Question: I'm fairly new to android and xml layouting. I've been trying to make an app, and already done with the programming bit. However i'm stuck on the finalisation of the layout. Really need a hand. My app should look like this:

I've divided the screen in 4 Linear Layouts as I have numbered in the picture as seen below:
'''
<?xml version="1.0" encoding="utf-8"?>
<android.support.v4.widget.DrawerLayout
xmlns:android="http://schemas.android.com/apk/res/android"
xmlns:tools="http://schemas.android.com/tools"
tools:context="com.FirstVersion.android.cwd.Play"
android:id="@+id/drawer_layout"
android:layout_width="match_parent"
android:layout_height="match_parent">
<LinearLayout
android:layout_width="match_parent"
android:layout_height="match_parent"
android:orientation="vertical">
<LinearLayout
android:layout_width="match_parent"
android:layout_height="wrap_content"
android:orientation="horizontal"
android:background="@color/material_blue_grey_800">
<Button
android:layout_width="wrap_content"
android:layout_height="wrap_content"
android:id="@+id/btnGoBack"
android:text="Go Back"
android:layout_weight="1"
android:layout_marginLeft="5dp"
android:layout_marginRight="5dp" />
<TextView
android:layout_width="wrap_content"
android:layout_height="wrap_content"
android:text="Profile Information"
android:background="@color/accent_material_dark"
android:layout_weight="10" />
<Button
android:layout_width="wrap_content"
android:layout_height="wrap_content"
android:id="@+id/LDrawerAction"
android:text="Menu"
android:clickable="false"
android:layout_weight="1"
android:layout_marginRight="5dp"
android:layout_marginLeft="5dp" />
</LinearLayout>
//endregion
<LinearLayout
android:layout_width="match_parent"
android:layout_height="wrap_content"
android:id="@+id/Section2"
android:orientation="vertical">
</LinearLayout>
<LinearLayout
android:layout_width="match_parent"
android:layout_height="wrap_content"
android:id="@+id/Section3"
android:orientation="horizontal">
<TextView
android:layout_width="match_parent"
android:layout_height="wrap_content"
android:textSize="5sp"
android:textColor="@color/colorWhite"
android:background="#990000"
android:maxLines = "3"
android:scrollbars = "vertical"
android:id="@+id/txtSection3" />
</LinearLayout>
<LinearLayout
android:layout_width="match_parent"
android:layout_height="wrap_content"
android:weightSum="15"
android:orientation="vertical"
android:baselineAligned="false">
<TableLayout
android:id="@+id/Section4"
android:layout_width="match_parent"
android:layout_weight="15"
android:layout_height="wrap_content">
</TableLayout>
</LinearLayout>
</LinearLayout>
</android.support.v4.widget.DrawerLayout>
'''
The problem now is that, the second section is filled programmatically and it has a range of rows from 8 to 14. The same for the columns. Every block is a different button which I add with this code:
'''
Lay= (LinearLayout)findViewById(R.id.Section2);
for (int row = 0; row < numberOfRows; row++)
{
LinearLayout Linearrow = new LinearLayout(this);
Linearrow.setOrientation(LinearLayout.HORIZONTAL);
for (int column = 0; column < numberOfColumns; column++)
{
View a = Chosen.blocks[row][column]; //This is a View the extend Button that has no layout properties defined
LinearLayout.LayoutParams params = new LinearLayout.LayoutParams(LayoutParams.WRAP_CONTENT,
LayoutParams.WRAP_CONTENT, 1.0f);
a.setLayoutParams(params);
LinearLayout.LayoutParams lp = new LinearLayout.LayoutParams(LinearLayout.LayoutParams.MATCH_PARENT, LinearLayout.LayoutParams.MATCH_PARENT);
lp.weight = 1.0f;
Linearrow.addView(a, lp);
}
LinearLayout.LayoutParams lp = new LinearLayout.LayoutParams(LinearLayout.LayoutParams.MATCH_PARENT, LinearLayout.LayoutParams.MATCH_PARENT);
lp.weight = 1.0f;
Lay.addView(Linearrow, lp);
}
'''
I have tried even using a TableLayout and assigning a small image as background so it could get resized with the following code:
'''
TL =(TableLayout)fa.findViewById(R.id.Section2);
for (int i = 0; i < numberOfRows; i++)
{
TableRow tableRow = new TableRow(c);
for(int j = 0; j < numberOfColumns; j++)
{
String s = T[(i * 10) + j];
Block b = new Block(c, s);
//int w = Math.round(c.getResources().getDisplayMetrics().density * 20);
//int h = Math.round(c.getResources().getDisplayMetrics().density * 80);
//b.setLayoutParams(new TableRow.LayoutParams(w, h, 2.0f));
b.setLayoutParams(new TableRow.LayoutParams(TableRow.LayoutParams.WRAP_CONTENT, TableRow.LayoutParams.WRAP_CONTENT, 1f));
b.setBackgroundResource(R.drawable.g_3);
tableRow.addView(b);
tableRow.setLayoutParams(new android.widget.LinearLayout.LayoutParams(LayoutParams.MATCH_PARENT, LayoutParams.WRAP_CONTENT, 5f));
final Block fb = b;
}
TL.addView(tableRow);
}
'''
When I run the app, I can see that unless I open it on a big screen phone, the content is not visible entirely(as if the height is set fixed manually of the layouts), and since it is not scroll-able, the content is not visible. How can I rearrange or modify the layout so it looks as in the picture above?
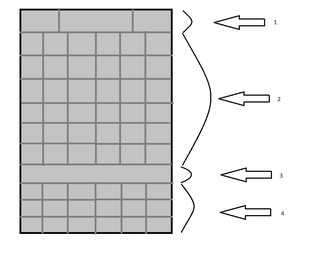
Answer: Make fixed height of layouts using 'layout_weight'
'''
<?xml version="1.0" encoding="utf-8"?>
<android.support.v4.widget.DrawerLayout
xmlns:android="http://schemas.android.com/apk/res/android"
android:id="@+id/drawer_layout"
android:layout_width="match_parent"
android:layout_height="match_parent">
<LinearLayout
android:layout_width="match_parent"
android:layout_height="match_parent"
android:orientation="vertical">
<LinearLayout
android:layout_width="match_parent"
android:layout_height="0dp"
android:layout_weight="0.1"
android:weightSum="12"
android:orientation="horizontal"
android:background="@color/material_blue_grey_800">
<Button
android:layout_width="wrap_content"
android:layout_height="wrap_content"
android:id="@+id/btnGoBack"
android:text="Go Back"
android:layout_weight="1"
android:layout_marginLeft="5dp"
android:layout_marginRight="5dp" />
<TextView
android:layout_width="wrap_content"
android:layout_height="wrap_content"
android:text="Profile Information"
android:background="@color/accent_material_dark"
android:layout_weight="10" />
<Button
android:layout_width="wrap_content"
android:layout_height="wrap_content"
android:id="@+id/LDrawerAction"
android:text="Menu"
android:clickable="false"
android:layout_weight="1"
android:layout_marginRight="5dp"
android:layout_marginLeft="5dp" />
</LinearLayout>
<LinearLayout
android:layout_width="match_parent"
android:layout_height="0dp"
android:layout_weight="0.4"
android:weightSum="1"
android:id="@+id/Section2"
android:orientation="vertical">
</LinearLayout>
<LinearLayout
android:layout_width="match_parent"
android:layout_height="0dp"
android:layout_weight="0.1"
android:id="@+id/Section3"
android:orientation="horizontal">
<TextView
android:layout_width="match_parent"
android:layout_height="wrap_content"
android:textSize="5sp"
android:textColor="@android:color/white"
android:background="#990000"
android:maxLines = "3"
android:scrollbars = "vertical"
android:id="@+id/txtSection3" />
</LinearLayout>
<LinearLayout
android:layout_width="match_parent"
android:layout_height="0dp"
android:layout_weight="0.4"
android:weightSum="15"
android:orientation="vertical"
android:baselineAligned="false">
<TableLayout
android:id="@+id/Section4"
android:layout_width="match_parent"
android:layout_weight="15"
android:layout_height="wrap_content">
</TableLayout>
</LinearLayout>
</LinearLayout>
</android.support.v4.widget.DrawerLayout>
'''
And in your java class where you add views dynamically, calculate the weights of children accordingly as given below
'''
Lay= (LinearLayout)findViewById(R.id.Section2);
Lay.measure(View.MeasureSpec.UNSPECIFIED, View.MeasureSpec.UNSPECIFIED);
int totalWidth = Lay.getMeasuredWidth();
float rowWeight = 1 / numberOfRows;
int columnWidth = totalWidth / numberOfColumns;
for (int row = 0; row < numberOfRows; row++)
{
LinearLayout Linearrow = new LinearLayout(this);
Linearrow.setOrientation(LinearLayout.HORIZONTAL);
for (int column = 0; column < numberOfColumns; column++)
{
View a = Chosen.blocks[row][column]; //This is a View the extend Button that has no layout properties defined
// height is determined by row's layout weight
LinearLayout.LayoutParams params = new LinearLayout.LayoutParams(columnWidth,
LinearLayout.LayoutParams.MATCH_PARENT, 1.0f);
a.setLayoutParams(params);
Linearrow.addView(a);
}
LinearLayout.LayoutParams lp = new LinearLayout.LayoutParams(LinearLayout.LayoutParams.MATCH_PARENT, LinearLayout.LayoutParams.MATCH_PARENT);
lp.weight = rowWeight;
Lay.addView(Linearrow, lp);
}
'''
I've not tested these, but just might work with few changes that you can figure out once you run this code.